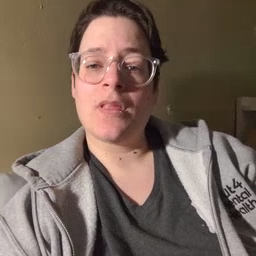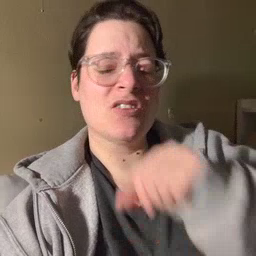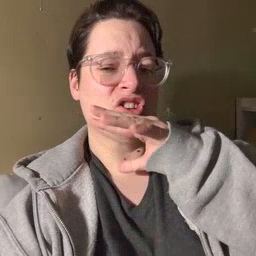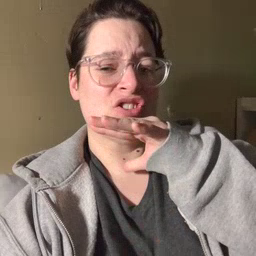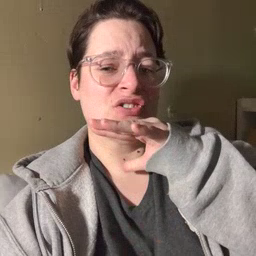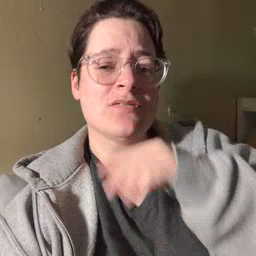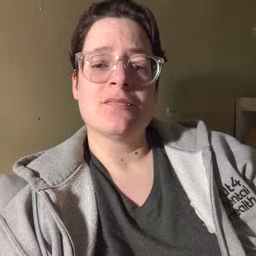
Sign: dirty